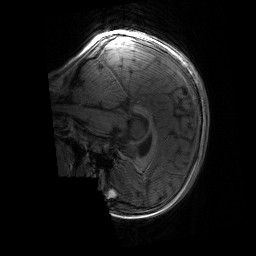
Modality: T1w
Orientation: sagittal
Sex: female
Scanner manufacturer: siemens
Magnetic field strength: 3 T
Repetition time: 1.9 s
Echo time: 0.00243 s